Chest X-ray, PA view. Patient: 15 years old, sex M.
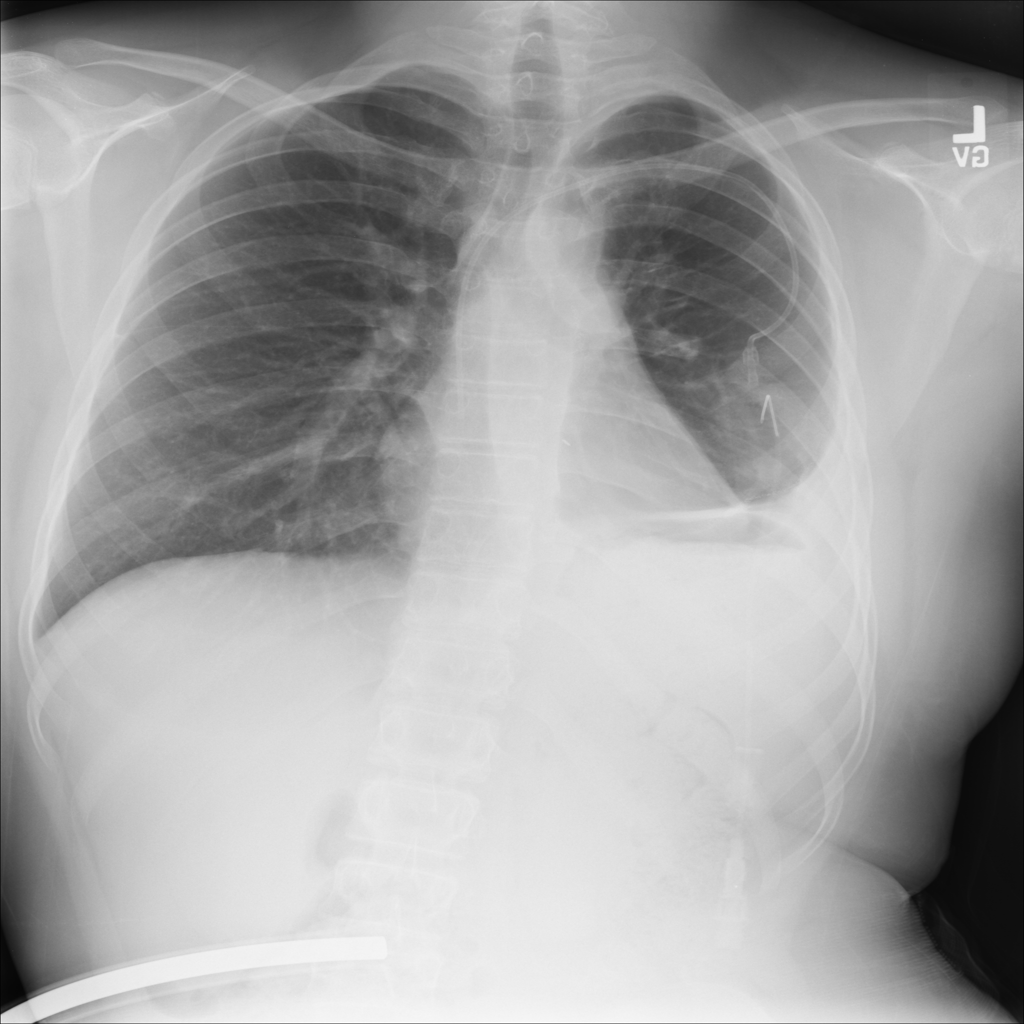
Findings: Pleural_Thickening, Pneumothorax